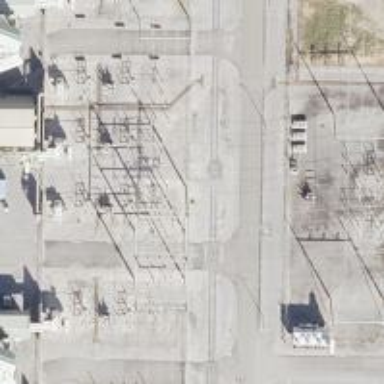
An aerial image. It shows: Switch for power supply.